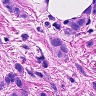
Metastatic tissue present: no